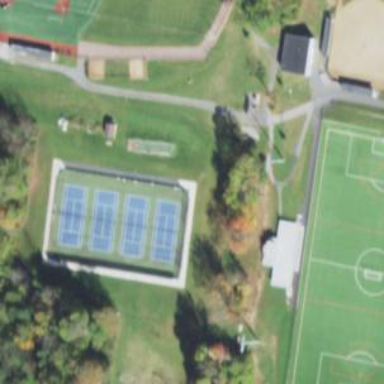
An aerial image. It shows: Tennis court on pitch.